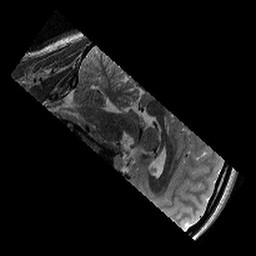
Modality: T2w
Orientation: sagittal
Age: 12
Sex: female
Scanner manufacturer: siemens
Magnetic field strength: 3 T
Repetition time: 9.23 s
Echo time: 0.067 s